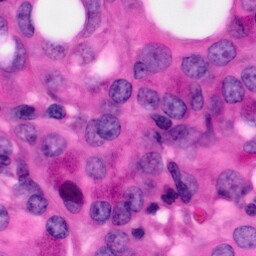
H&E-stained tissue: Pancreatic